Group 1:
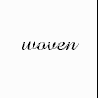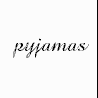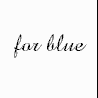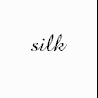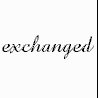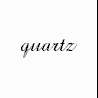
Group 2:
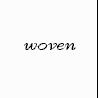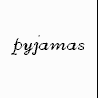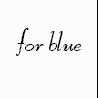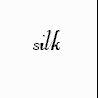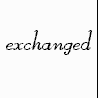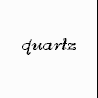
Rule separating the two groups: Some style (font) vs. another style (font).
Concepts: specific_style, specificity
Author: Harry E. Foundalis